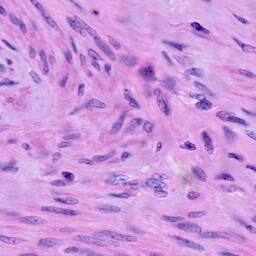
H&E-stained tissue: Cervix